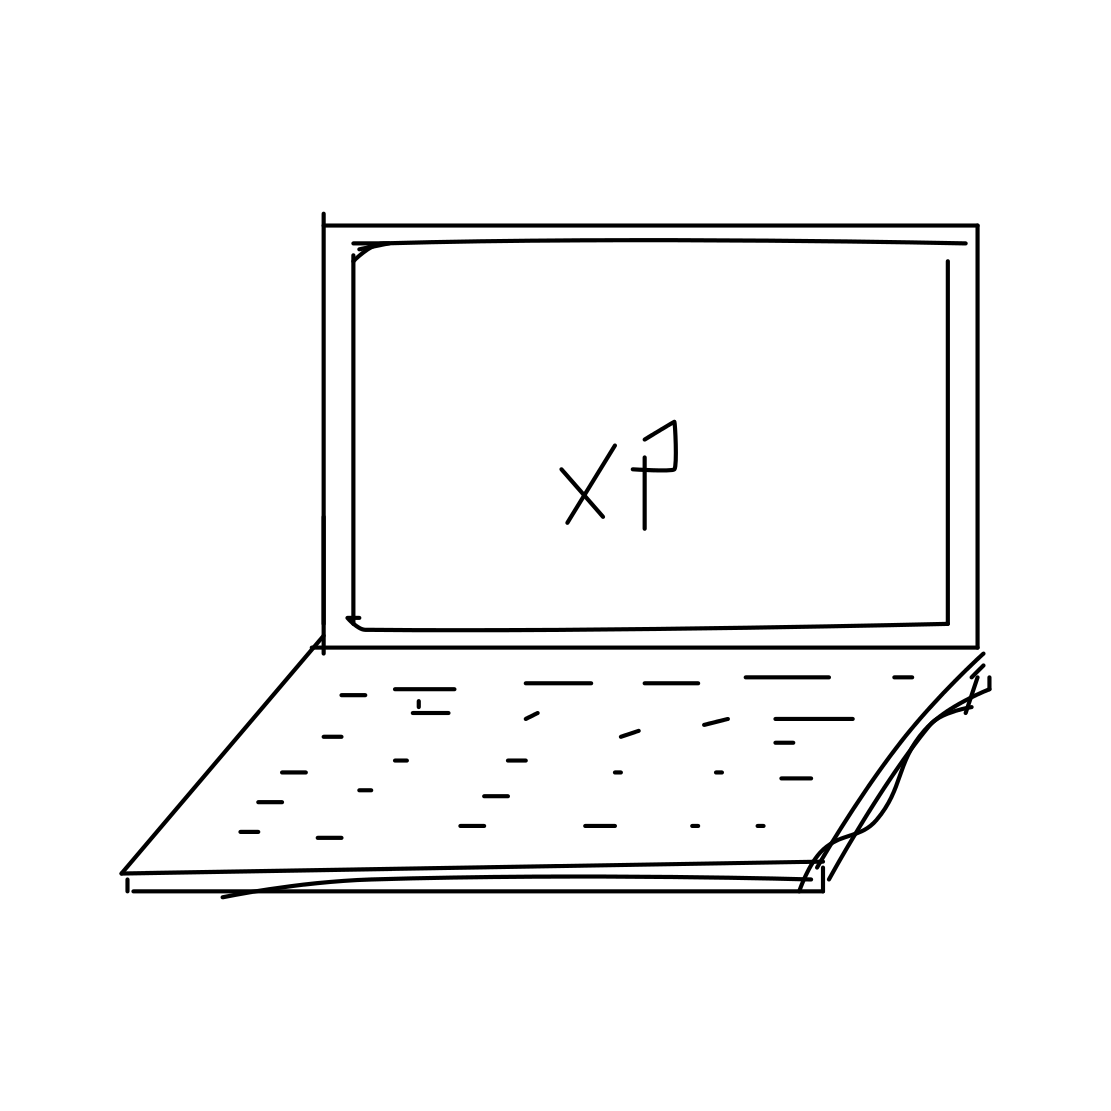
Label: laptop